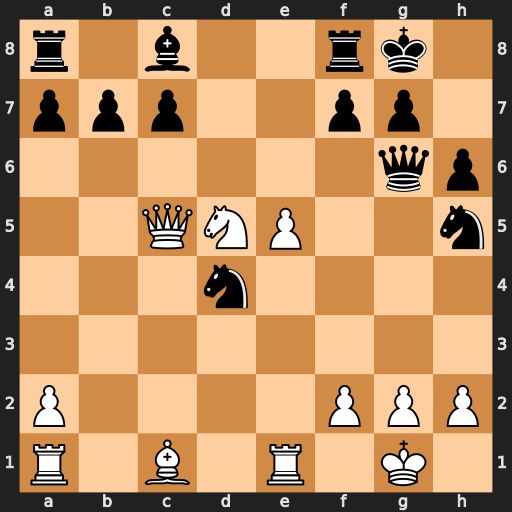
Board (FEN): r1b2rk1/ppp2pp1/6qp/2QNP2n/3n4/8/P4PPP/R1B1R1K1
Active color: w
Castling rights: -
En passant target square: -
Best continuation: Ne7+ Kh7 Nxg6